Interaction volume radius: 5 \u00c5
Interaction volume height: 10 \u00c5
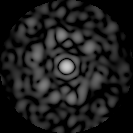
Disorder parameter: 0.8202